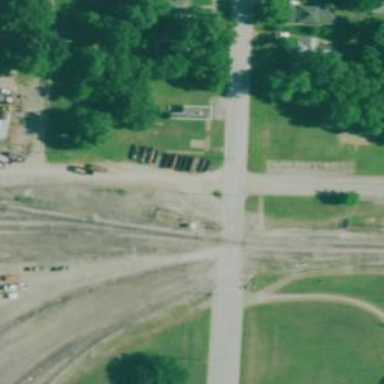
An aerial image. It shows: Railway level crossing.